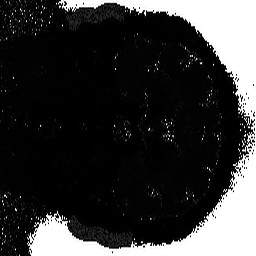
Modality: T2starmap
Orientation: coronal
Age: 63
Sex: female
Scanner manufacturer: siemens
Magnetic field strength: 3 T
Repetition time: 0.043 s
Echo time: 0.00184 s